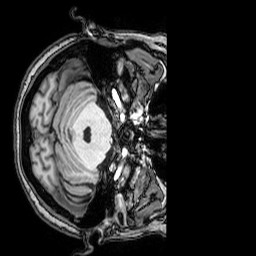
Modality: T1w
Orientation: axial
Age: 48
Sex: female
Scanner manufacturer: philips
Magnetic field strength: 3 T
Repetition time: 0.008113 s
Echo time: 0.003709 s